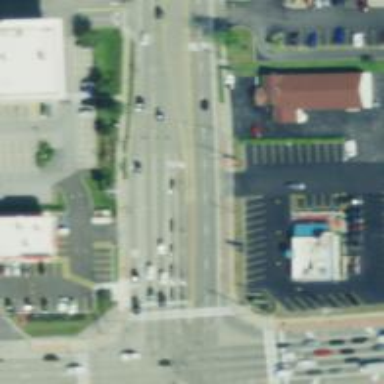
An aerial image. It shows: Secondary road with separate sidewalk.